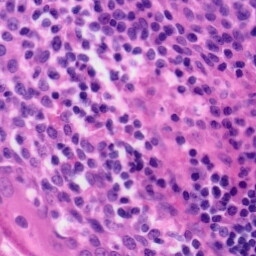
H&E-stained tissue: Tonsil